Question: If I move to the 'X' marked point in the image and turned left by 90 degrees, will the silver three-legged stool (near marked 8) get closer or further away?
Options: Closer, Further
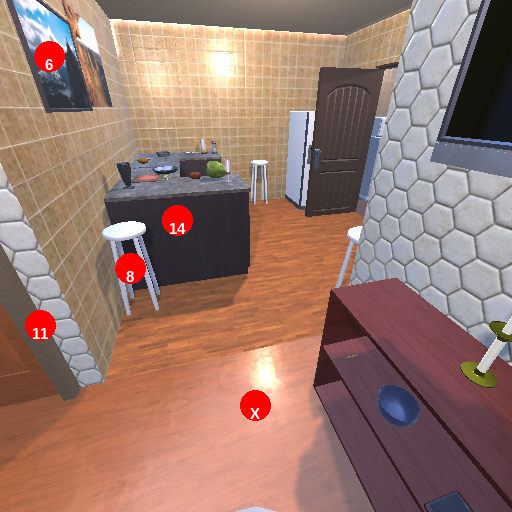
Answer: Closer